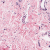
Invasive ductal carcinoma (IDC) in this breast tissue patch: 0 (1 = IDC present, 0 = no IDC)